Brain MRI, t1w sequence, axial 2D slice.
Patient: age 41, sex M, weight 95 kg, height 1.95 m
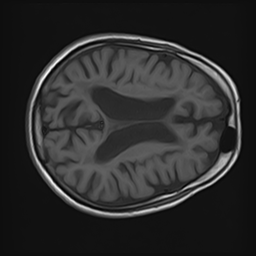